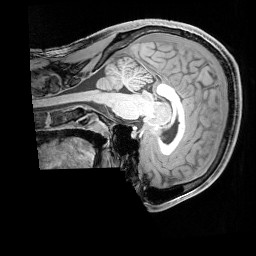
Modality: T1w
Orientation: sagittal
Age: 26
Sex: male
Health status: healthy
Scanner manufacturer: siemens
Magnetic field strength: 3 T
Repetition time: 1.65 s
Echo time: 0.00182 s